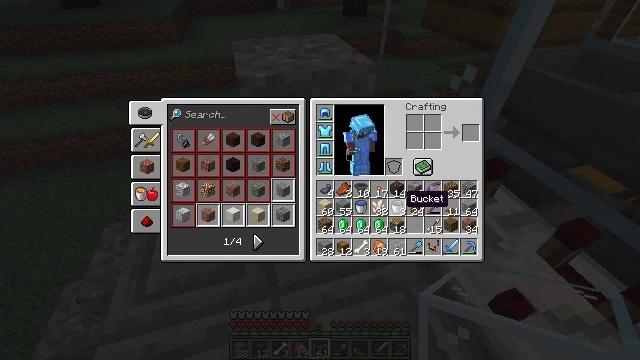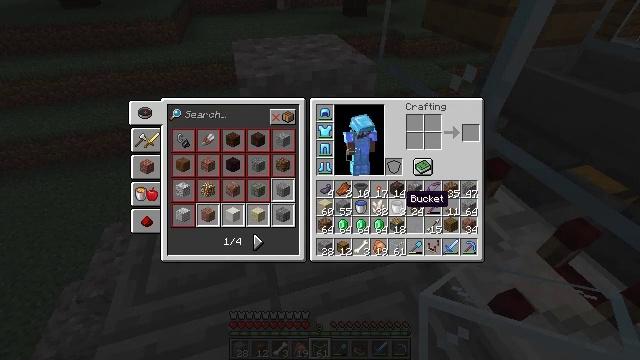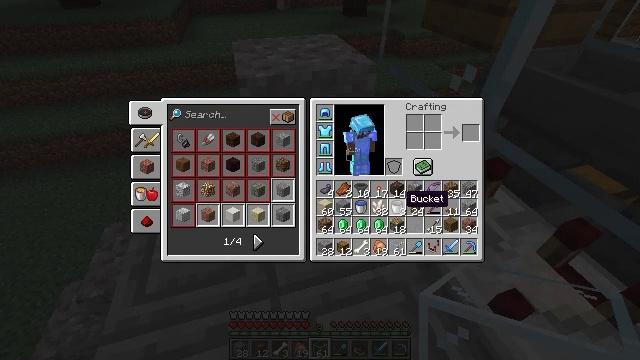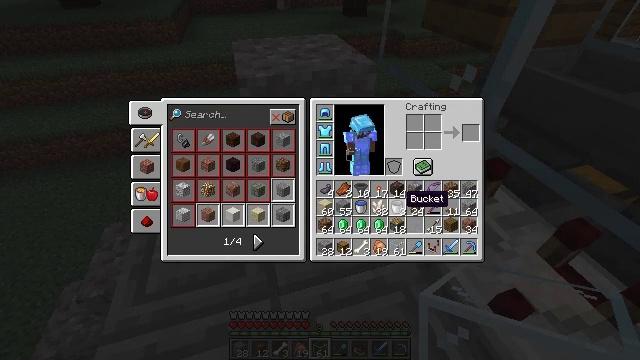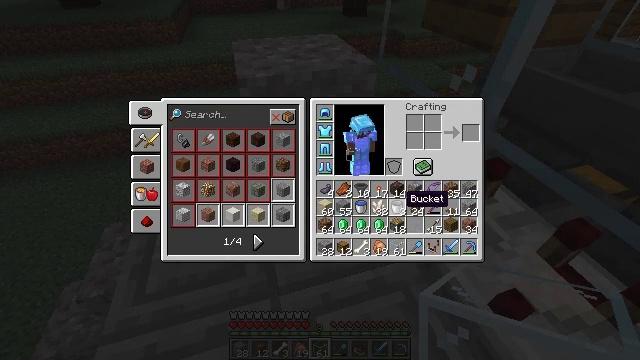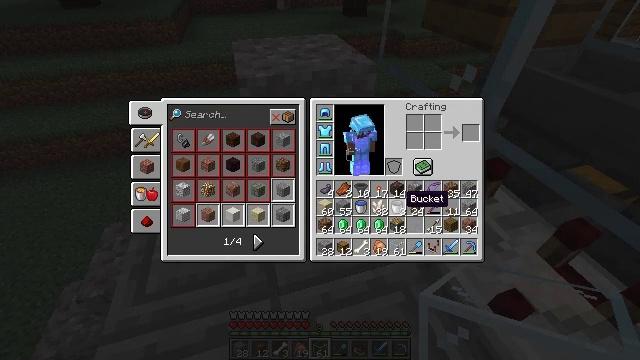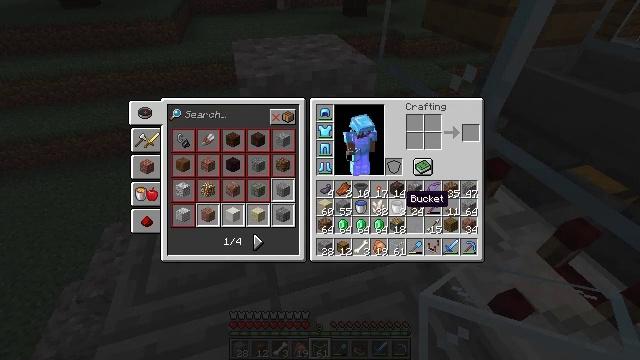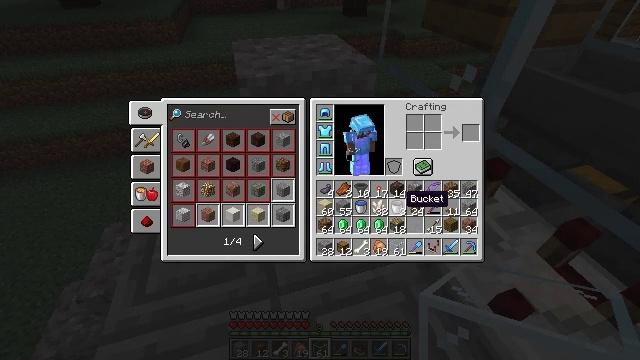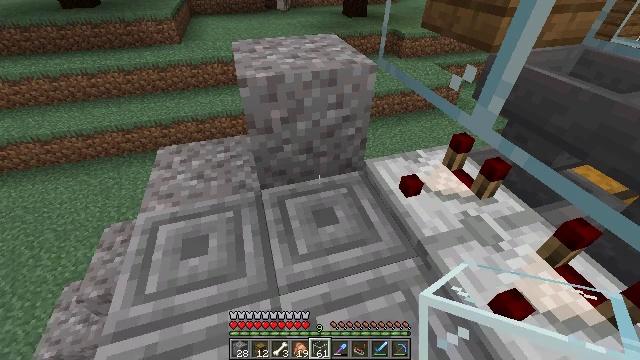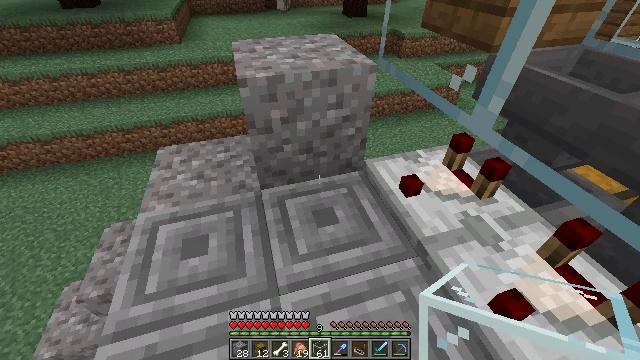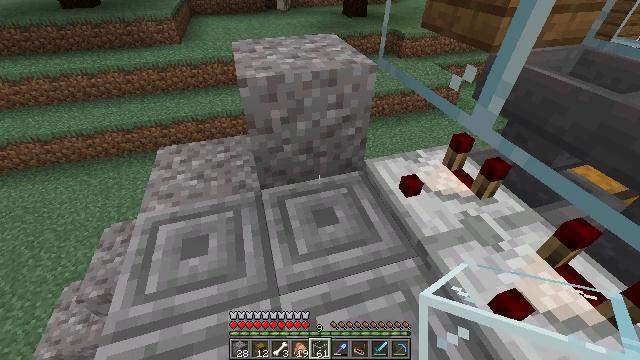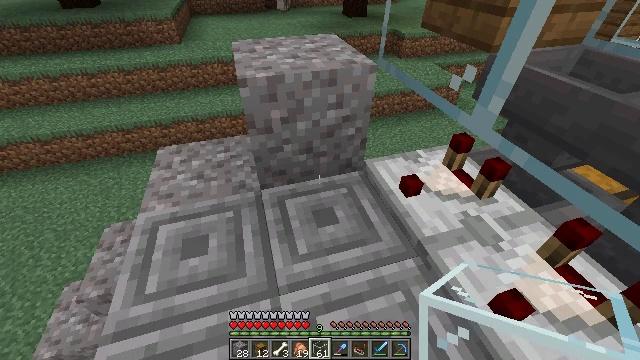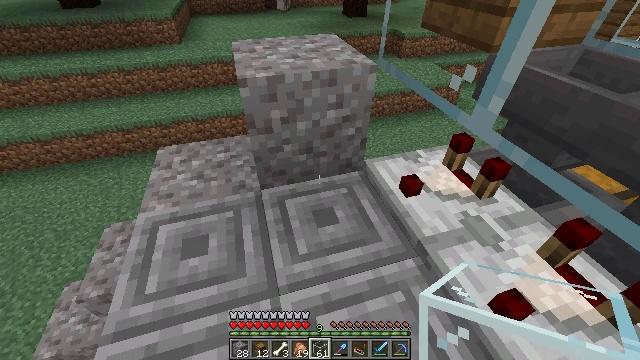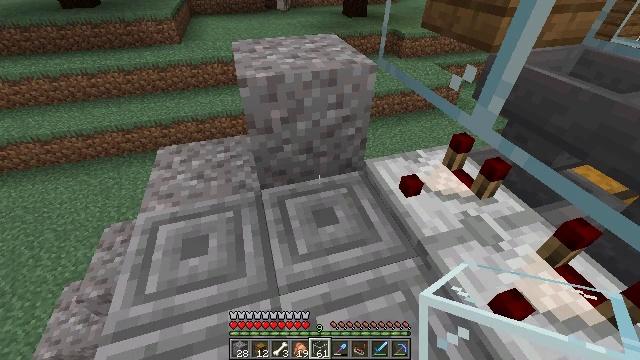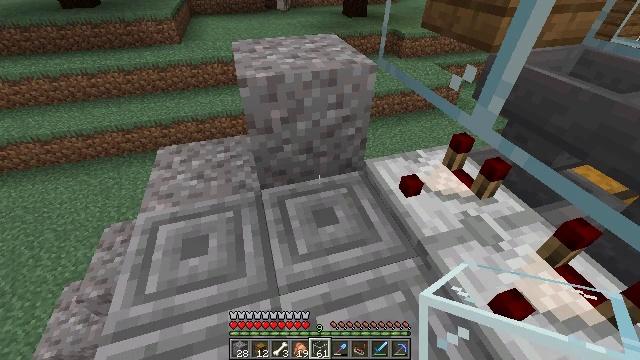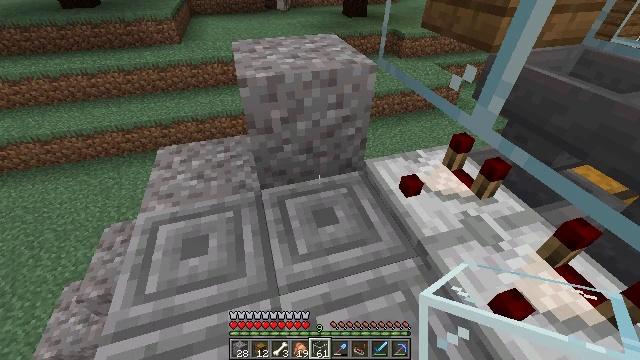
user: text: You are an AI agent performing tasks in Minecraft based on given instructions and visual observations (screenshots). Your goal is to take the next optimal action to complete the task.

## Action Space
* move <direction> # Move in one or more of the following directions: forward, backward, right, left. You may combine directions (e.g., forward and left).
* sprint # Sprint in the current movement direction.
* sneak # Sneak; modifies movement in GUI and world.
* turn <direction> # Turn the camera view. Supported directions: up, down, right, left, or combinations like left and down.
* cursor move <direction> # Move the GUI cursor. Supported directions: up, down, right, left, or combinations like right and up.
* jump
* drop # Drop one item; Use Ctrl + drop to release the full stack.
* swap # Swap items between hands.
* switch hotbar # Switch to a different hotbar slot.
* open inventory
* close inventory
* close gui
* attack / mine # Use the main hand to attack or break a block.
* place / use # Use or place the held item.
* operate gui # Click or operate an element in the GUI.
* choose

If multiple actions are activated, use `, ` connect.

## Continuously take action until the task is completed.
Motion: motion action
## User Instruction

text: Break the gravel block.
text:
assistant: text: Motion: no_op
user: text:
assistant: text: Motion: no_op
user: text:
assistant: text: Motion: no_op
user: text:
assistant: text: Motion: no_op
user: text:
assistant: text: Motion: no_op
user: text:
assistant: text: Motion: no_op
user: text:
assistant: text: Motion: no_op
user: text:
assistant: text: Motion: no_op
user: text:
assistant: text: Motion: no_op
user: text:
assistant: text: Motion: no_op
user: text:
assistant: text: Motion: no_op
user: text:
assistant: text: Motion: no_op
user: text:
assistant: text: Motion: no_op
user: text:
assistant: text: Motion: no_op
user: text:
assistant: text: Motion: no_op
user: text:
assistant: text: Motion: no_op
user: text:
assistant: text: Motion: no_op
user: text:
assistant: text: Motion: no_op
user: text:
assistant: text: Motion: no_op
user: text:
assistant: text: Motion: no_op
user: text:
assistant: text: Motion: no_op
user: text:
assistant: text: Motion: no_op
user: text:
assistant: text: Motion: no_op
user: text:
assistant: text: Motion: no_op
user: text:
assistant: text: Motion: no_op
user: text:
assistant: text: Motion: no_op
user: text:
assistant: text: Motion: no_op
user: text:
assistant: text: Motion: no_op
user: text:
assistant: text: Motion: no_op
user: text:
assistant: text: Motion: no_op